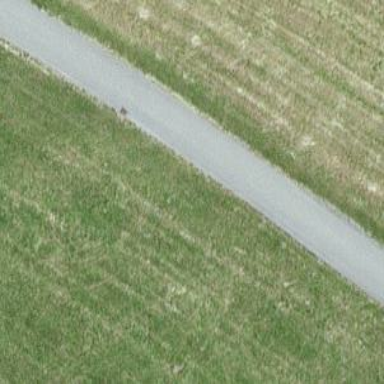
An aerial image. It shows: Unclassified road with asphalt surface.